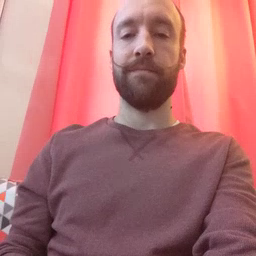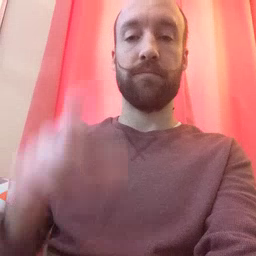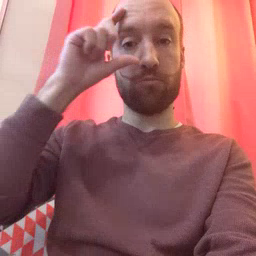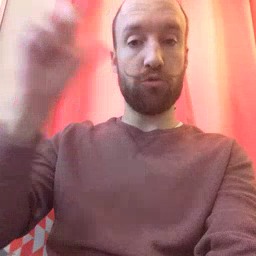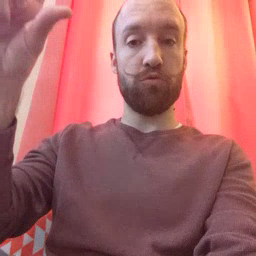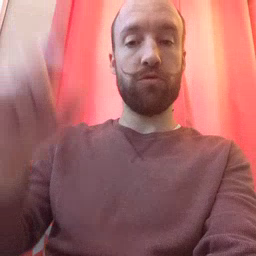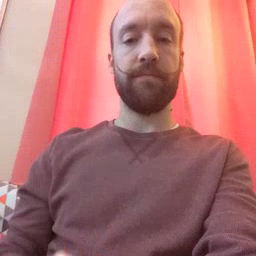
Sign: moon